Interaction volume radius: 5 \u00c5
Interaction volume height: 45 \u00c5
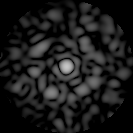
Disorder parameter: 0.7981